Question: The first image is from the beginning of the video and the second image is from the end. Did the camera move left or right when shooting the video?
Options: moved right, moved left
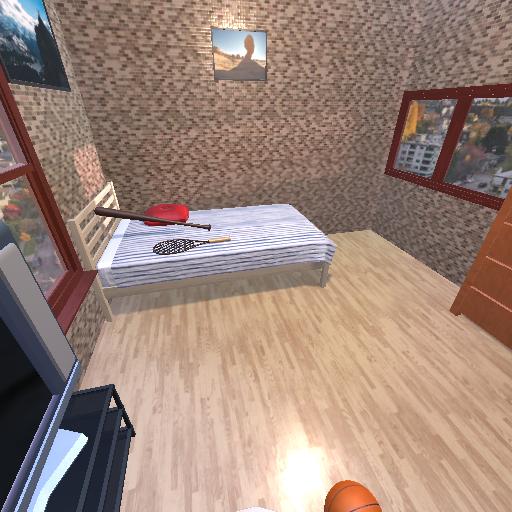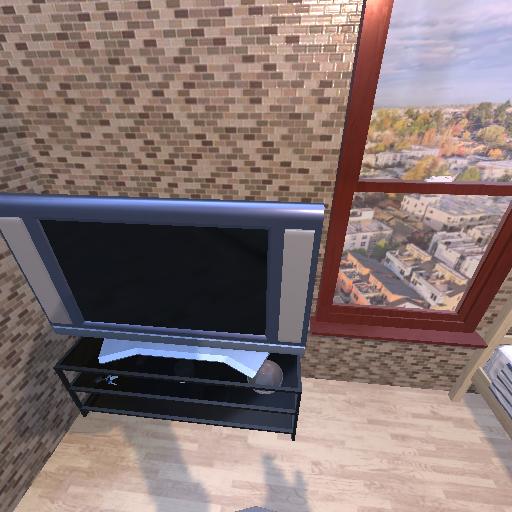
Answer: moved right